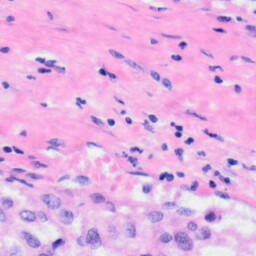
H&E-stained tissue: Liver